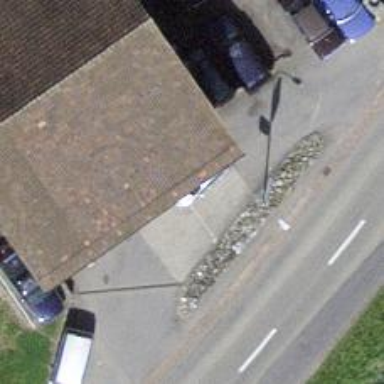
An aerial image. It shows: Fuel station.